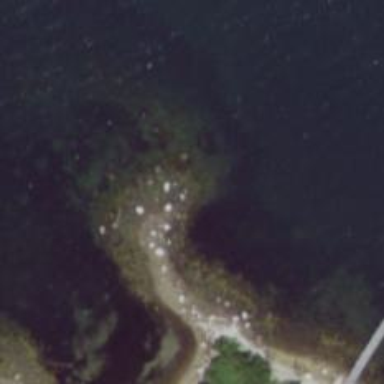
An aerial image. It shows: Natural rock reef.